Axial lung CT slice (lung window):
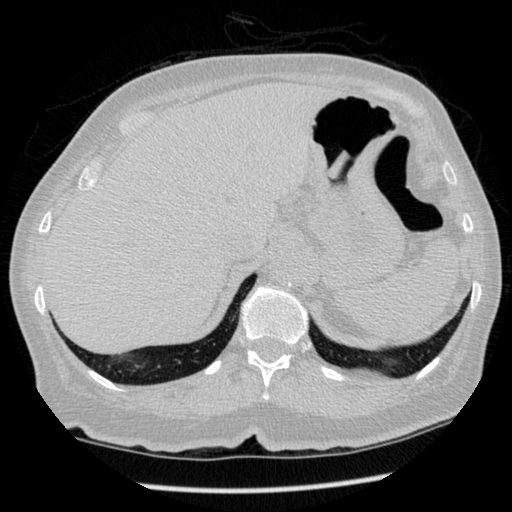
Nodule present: no